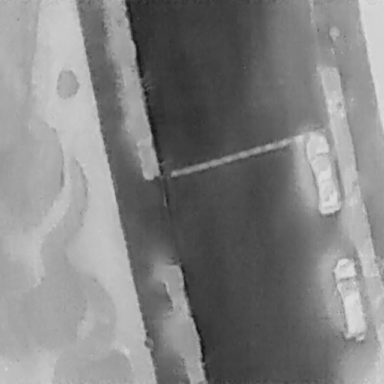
There are two Cars in the infrared image.